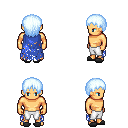
a pixel art fantasy rpg character, male body template, human, tanned skin, blue tattered cape, white pants, white cyan plain hairstyle, gray slippers, four views (front, back, left, right), 2x2 character sprite sheet, small pixel art, hard edges, no anti-aliasing